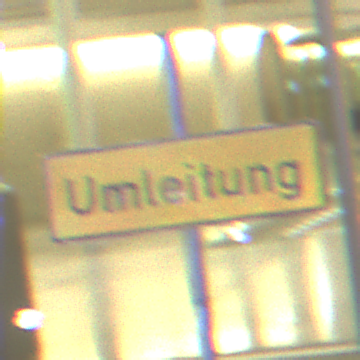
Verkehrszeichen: Umleitungsankuendigung
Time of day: Night
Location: Outdoor (Urban)
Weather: PartlyCloudy
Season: NotSpecified
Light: Artificial